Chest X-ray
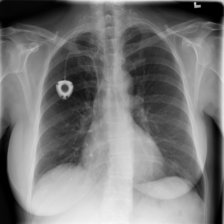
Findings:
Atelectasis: negative
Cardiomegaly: negative
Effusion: negative
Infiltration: negative
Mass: negative
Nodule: negative
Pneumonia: negative
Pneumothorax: negative
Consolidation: negative
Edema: negative
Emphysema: negative
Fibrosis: negative
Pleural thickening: negative
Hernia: negative